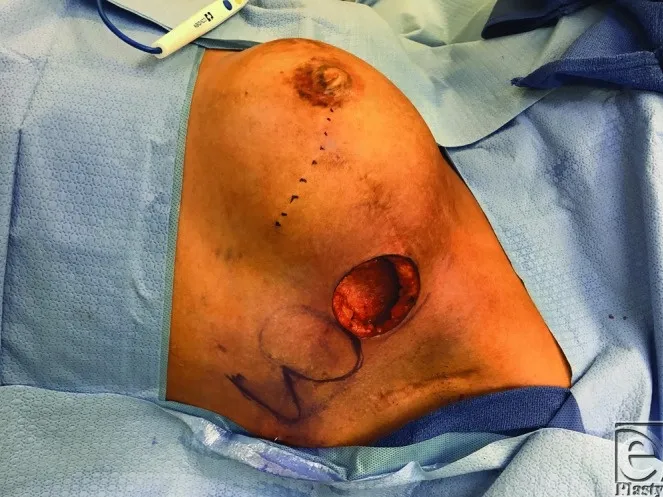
Defect with prospective design of bilobed flap (case 3).
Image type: medical_photograph (other_medical_photograph)